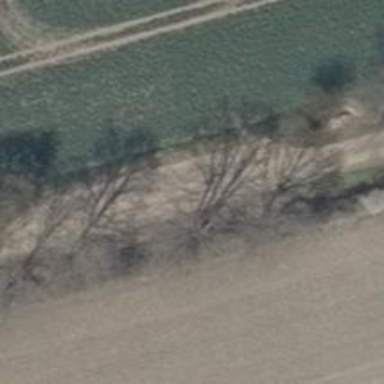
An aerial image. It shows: Unclassified road with grade1 track type.